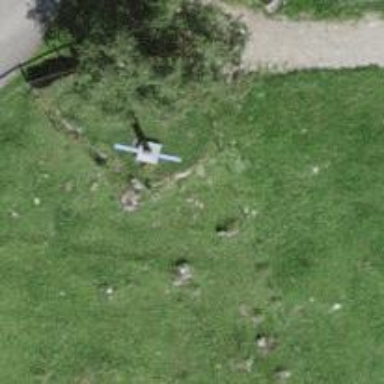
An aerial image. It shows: Wayside cross with historic significance.